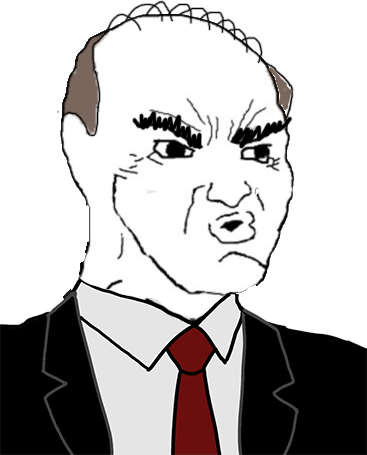
Label: 5_Hooker